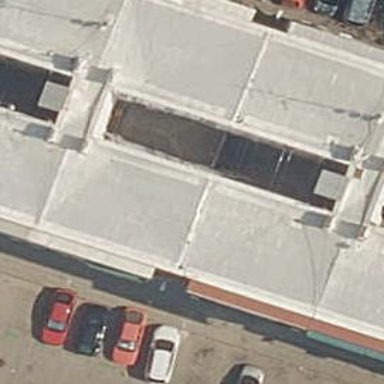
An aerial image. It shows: Car repair shop.